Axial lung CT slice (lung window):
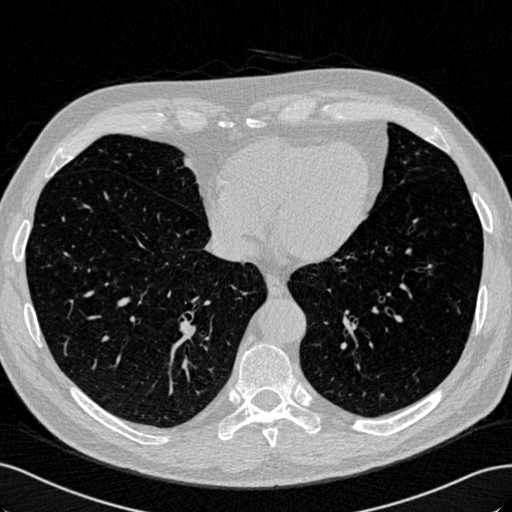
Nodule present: no